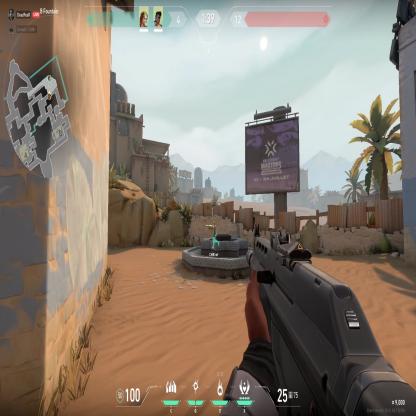
Label: teammate